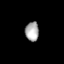
Tissue: prostate
Cell type: T cells
Senescence score: 0.8016
Nuclear area (px): 253
Mean DAPI intensity: 171.913